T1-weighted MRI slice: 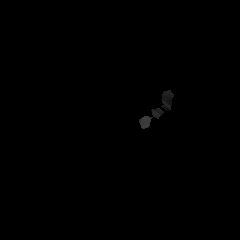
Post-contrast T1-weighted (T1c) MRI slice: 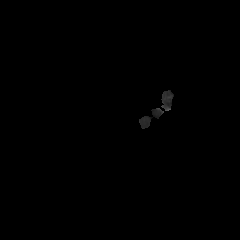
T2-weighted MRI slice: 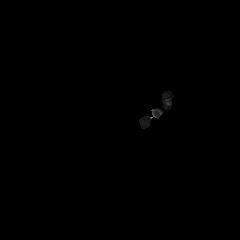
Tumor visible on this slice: no